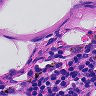
Metastatic tissue present: no